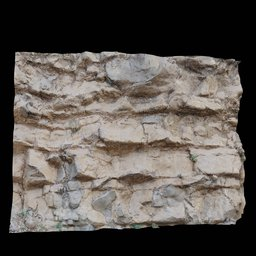
Label: nature